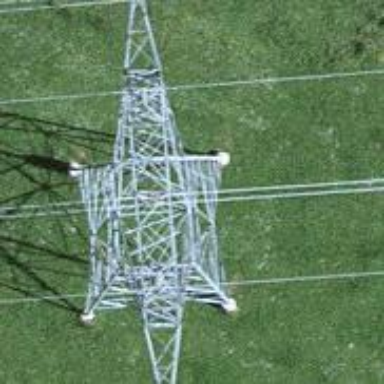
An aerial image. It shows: Towering power structure.